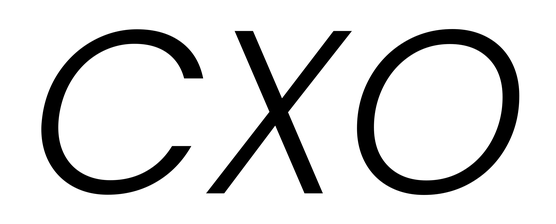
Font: Poppins-LightItalic